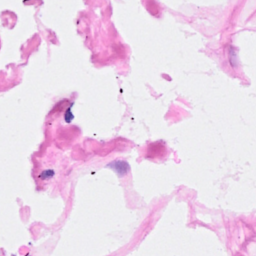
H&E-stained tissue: Breast